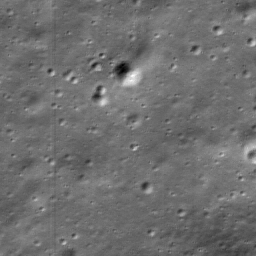
Host type: hard_negative
Lunar coordinates: latitude -52.629, longitude 128.162